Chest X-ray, PA view. Patient: 72 years old, sex M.
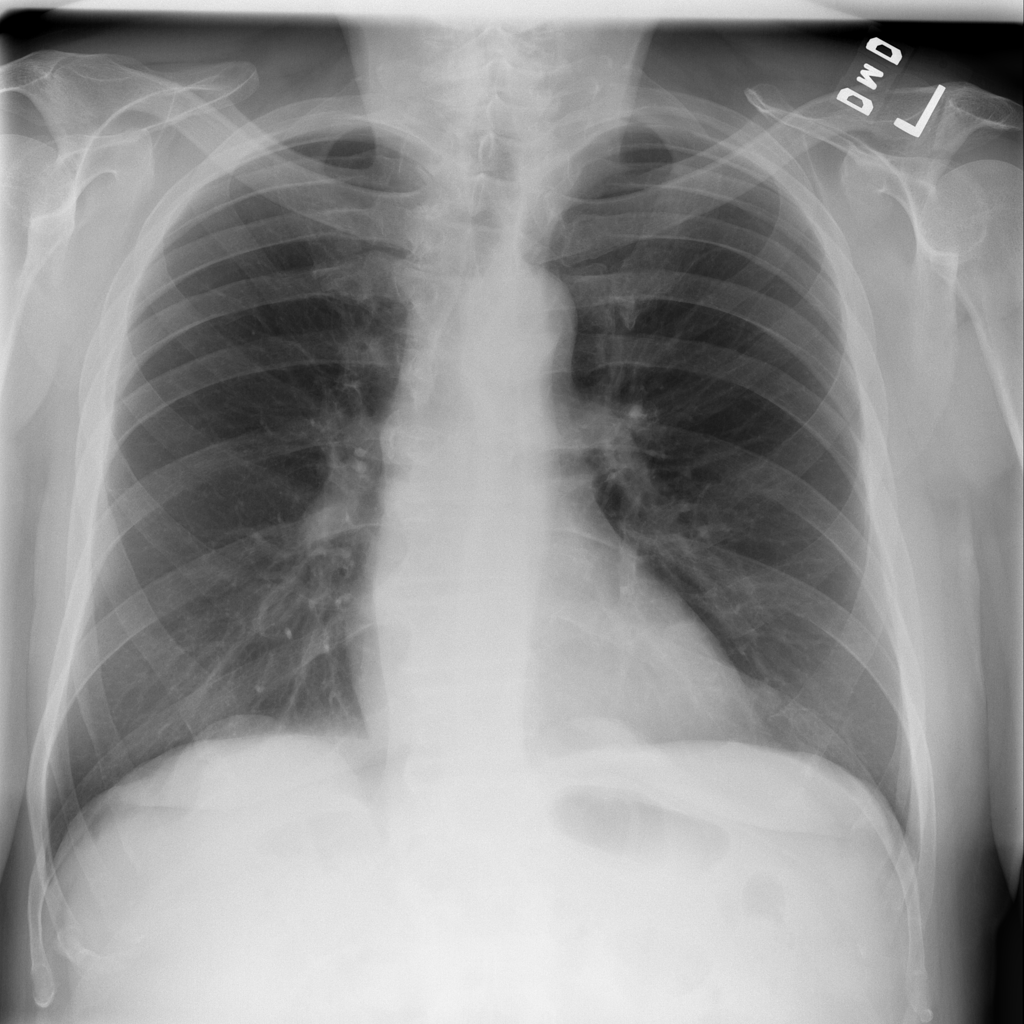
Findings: No Finding